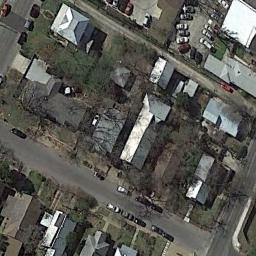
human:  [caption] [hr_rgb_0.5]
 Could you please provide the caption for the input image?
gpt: The medium residential is on the grass next to the road .

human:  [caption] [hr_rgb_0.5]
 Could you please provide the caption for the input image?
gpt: There are many buildings in medium residential area .

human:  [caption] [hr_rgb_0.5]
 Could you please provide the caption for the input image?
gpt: There aren't many houses in the mid-sized area .

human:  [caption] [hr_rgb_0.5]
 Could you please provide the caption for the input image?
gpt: The dense medium residential area has some houses of different sizes and some roads go through the medium residential area .

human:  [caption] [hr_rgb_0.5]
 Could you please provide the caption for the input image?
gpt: There are some white buildings and withered trees on the medium residential area .